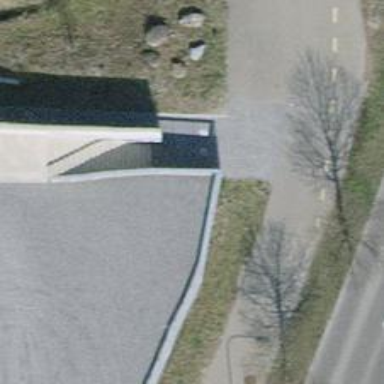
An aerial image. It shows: Footway made of paving stones.